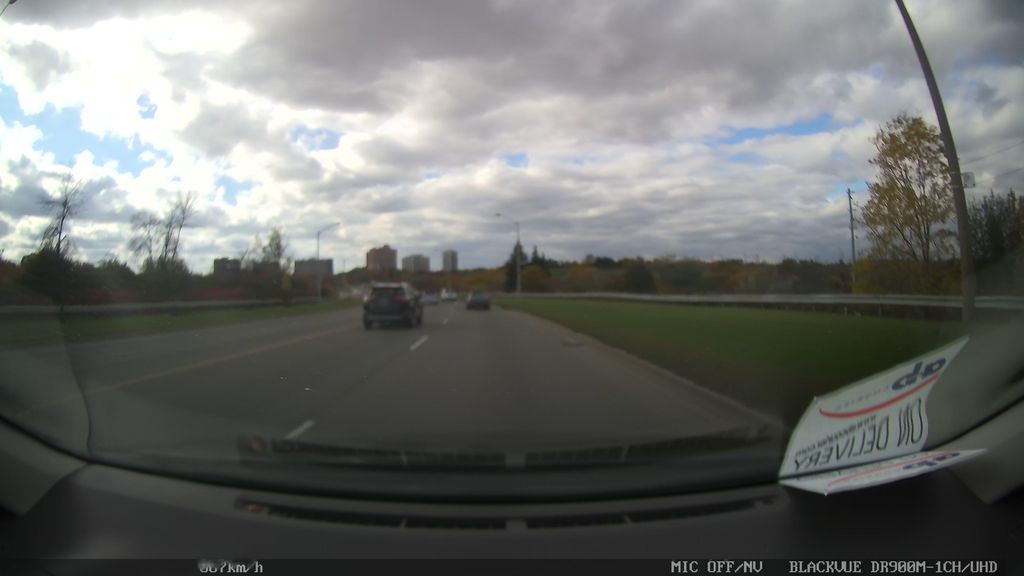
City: toronto